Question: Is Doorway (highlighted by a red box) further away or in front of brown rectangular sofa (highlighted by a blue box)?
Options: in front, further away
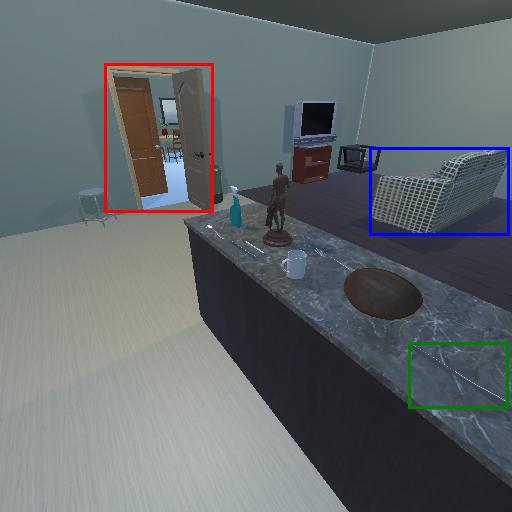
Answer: in front